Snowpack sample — Buffalo Mountain, Silverthorne, Colorado, USA (2/22/26, 2:02 PM MST)
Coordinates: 39.622, -106.113
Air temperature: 33 °F
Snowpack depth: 63 cm
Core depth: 50 cm
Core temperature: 28.4 °F
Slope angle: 11°, slope face: 116°
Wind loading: low
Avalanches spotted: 0
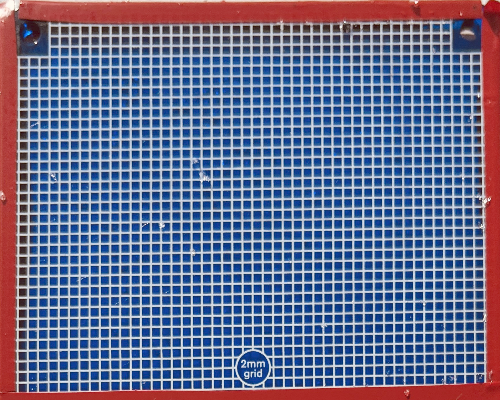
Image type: profile
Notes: In a firebreak similar to site 1, minimal wind loading with no spotted avalanches (not many faces in view though)